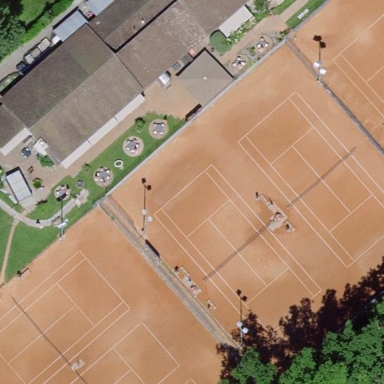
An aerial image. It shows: Sand tennis court on pitch for leisure land.